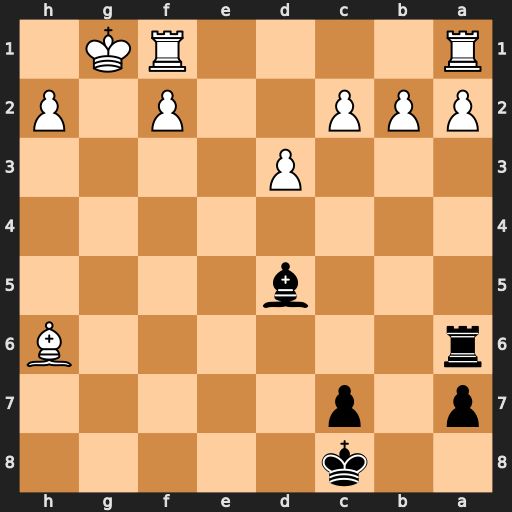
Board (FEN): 2k5/p1p5/r6B/3b4/8/3P4/PPP2P1P/R4RK1
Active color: b
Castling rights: -
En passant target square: -
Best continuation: Rg6+ Bg5 Rxg5#